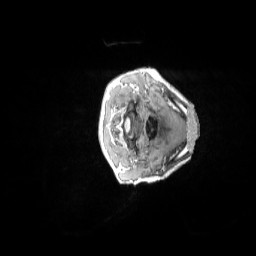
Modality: T1w
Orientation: axial
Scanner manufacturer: siemens
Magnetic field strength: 3 T
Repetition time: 2.3 s
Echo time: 0.0033 s